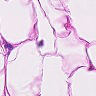
Metastatic tissue present: no